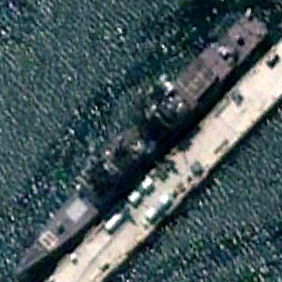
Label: cruiser